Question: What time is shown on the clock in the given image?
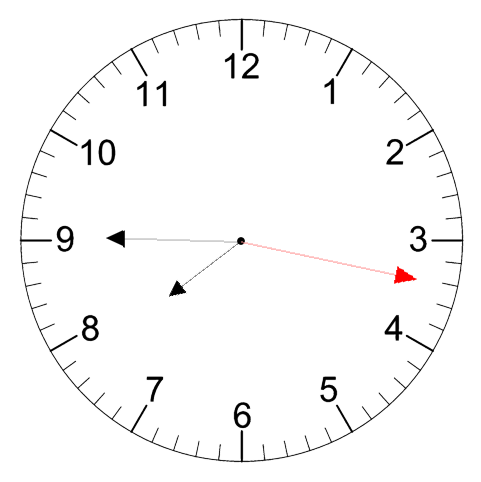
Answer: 07:45:17